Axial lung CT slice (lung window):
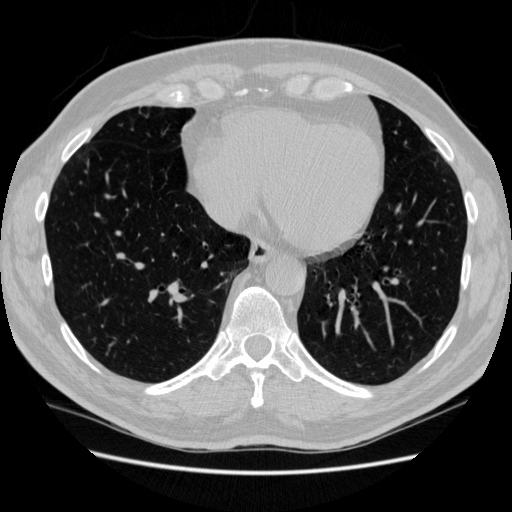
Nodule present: no